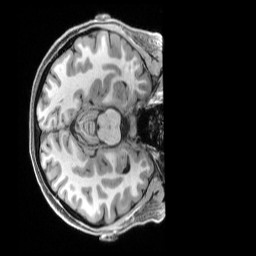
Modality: T1w
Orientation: axial
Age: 30
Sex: female
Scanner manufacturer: siemens
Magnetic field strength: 3 T
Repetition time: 2.5 s
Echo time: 0.00296 s